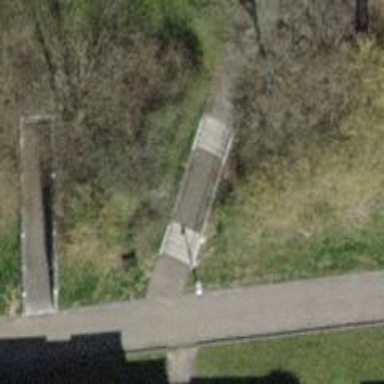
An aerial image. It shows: Set of steps on the road.